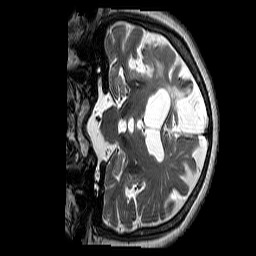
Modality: T2w
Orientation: coronal
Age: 70
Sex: female
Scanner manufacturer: siemens
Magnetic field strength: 3 T
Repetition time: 3.2 s
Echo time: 0.213 s